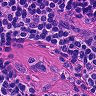
Metastatic tissue present: no